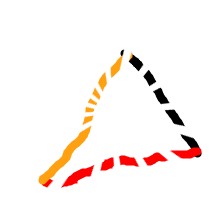
Shape: triangle